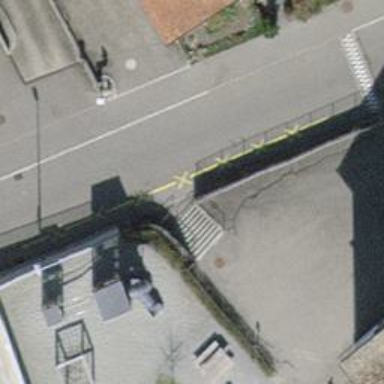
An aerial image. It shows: Cycle barrier.